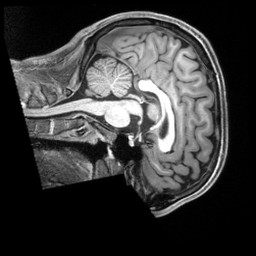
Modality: T1w
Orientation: sagittal
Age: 28
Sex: male
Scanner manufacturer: siemens
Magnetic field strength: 3 T
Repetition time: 2.3 s
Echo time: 0.00229 s